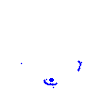
Particle: kaon